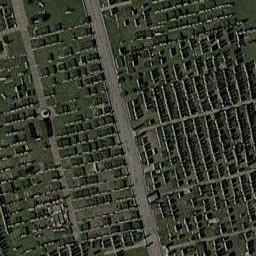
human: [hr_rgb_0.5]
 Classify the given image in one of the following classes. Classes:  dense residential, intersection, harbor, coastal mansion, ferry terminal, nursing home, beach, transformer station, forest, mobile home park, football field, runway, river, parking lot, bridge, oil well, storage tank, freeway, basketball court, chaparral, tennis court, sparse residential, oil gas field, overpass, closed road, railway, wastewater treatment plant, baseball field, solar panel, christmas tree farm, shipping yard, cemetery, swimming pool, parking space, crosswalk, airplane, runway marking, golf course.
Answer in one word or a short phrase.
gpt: cemetery